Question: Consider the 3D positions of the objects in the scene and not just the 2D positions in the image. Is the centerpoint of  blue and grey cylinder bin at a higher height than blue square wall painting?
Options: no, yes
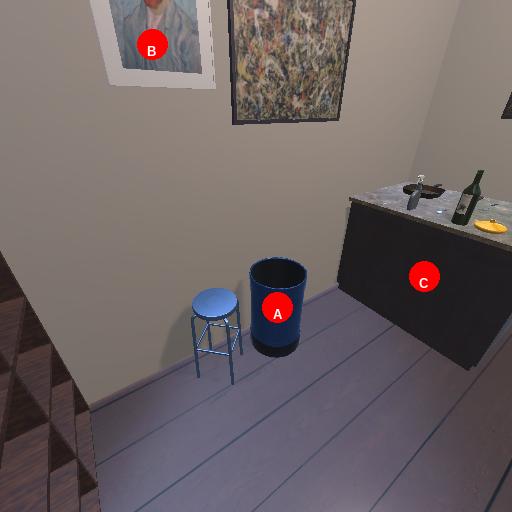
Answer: no